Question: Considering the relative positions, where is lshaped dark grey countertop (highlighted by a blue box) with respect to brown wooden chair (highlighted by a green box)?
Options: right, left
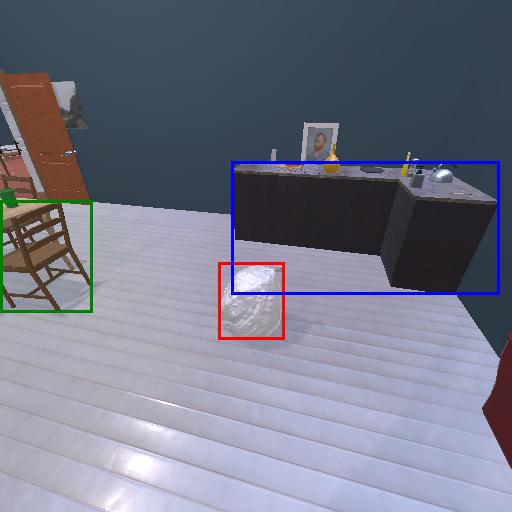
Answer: right